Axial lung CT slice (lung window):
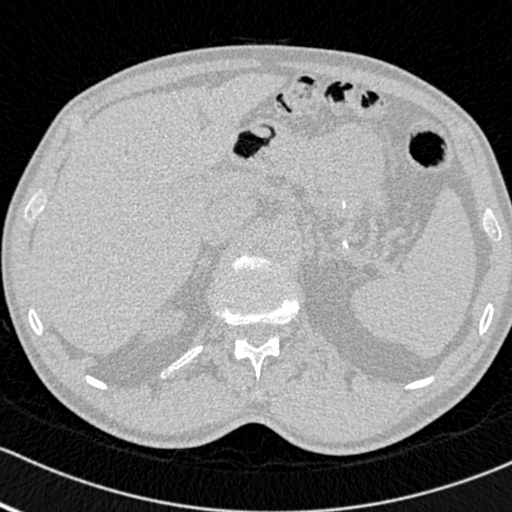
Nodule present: no